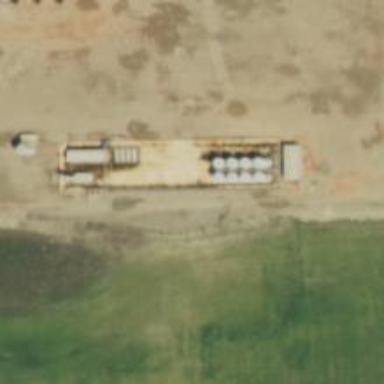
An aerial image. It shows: Storage tank that is man-made.